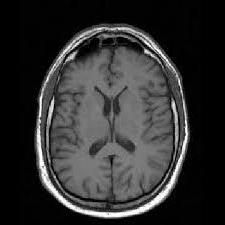
Label: notumor